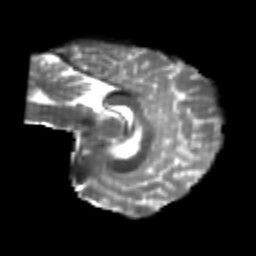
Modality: T2w
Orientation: sagittal
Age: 21
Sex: female
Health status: healthy
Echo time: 0.074 s